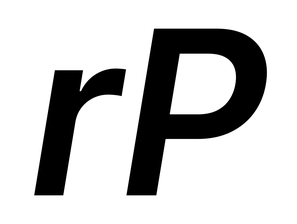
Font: Inter-Italic_SemiBold_Italic